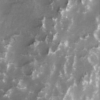
Label: not_dusty